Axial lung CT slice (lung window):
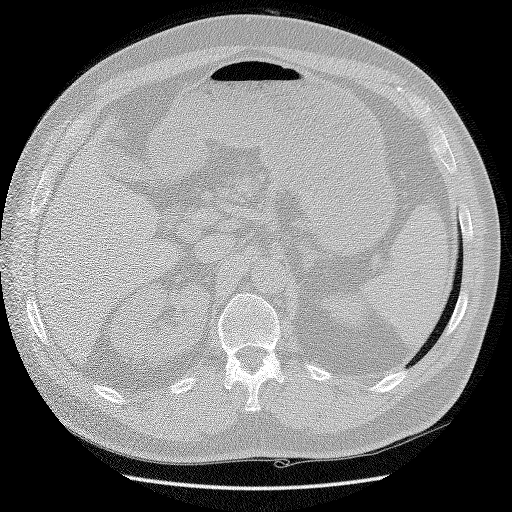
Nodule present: no